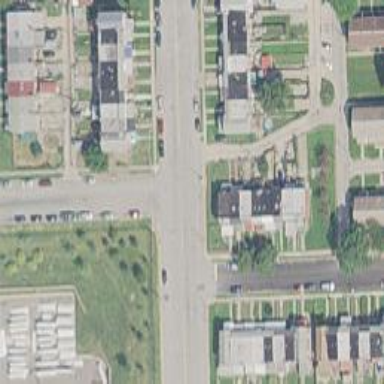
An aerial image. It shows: Alley classified as service road.